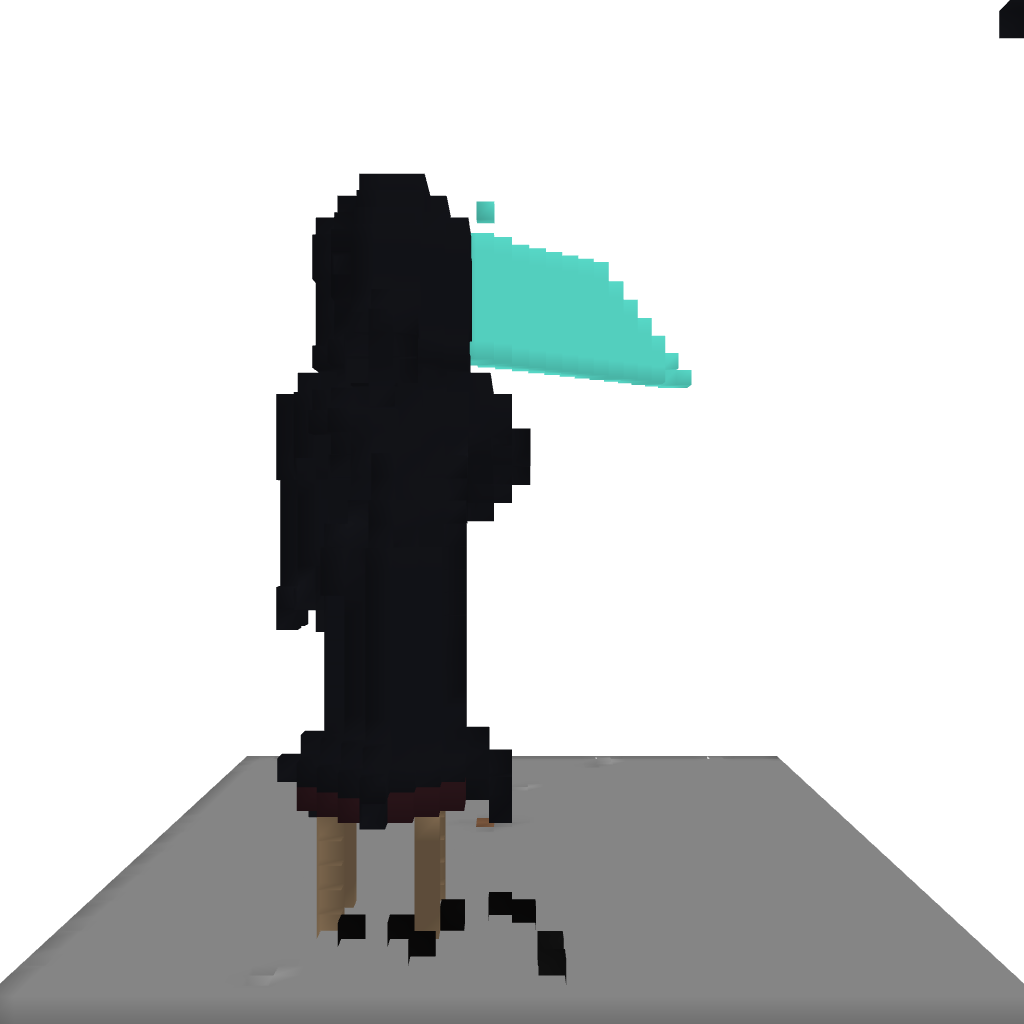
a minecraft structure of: Grim Reaper - By Cybersneeze